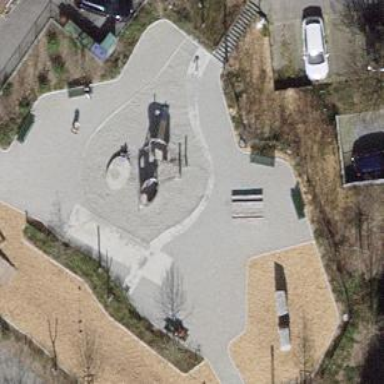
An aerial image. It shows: Playground with gravel surface.